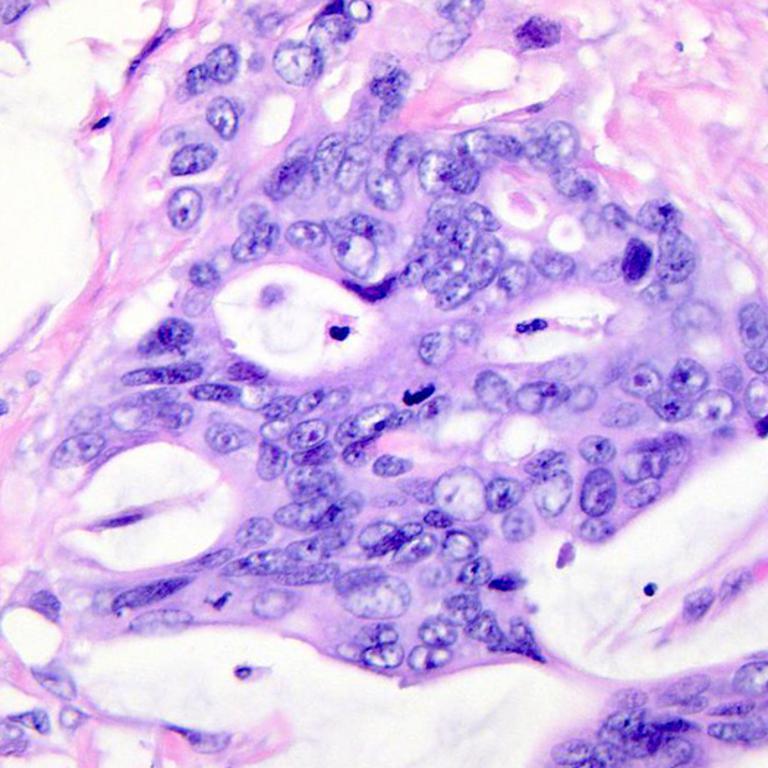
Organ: colon
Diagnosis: adenocarcinomas